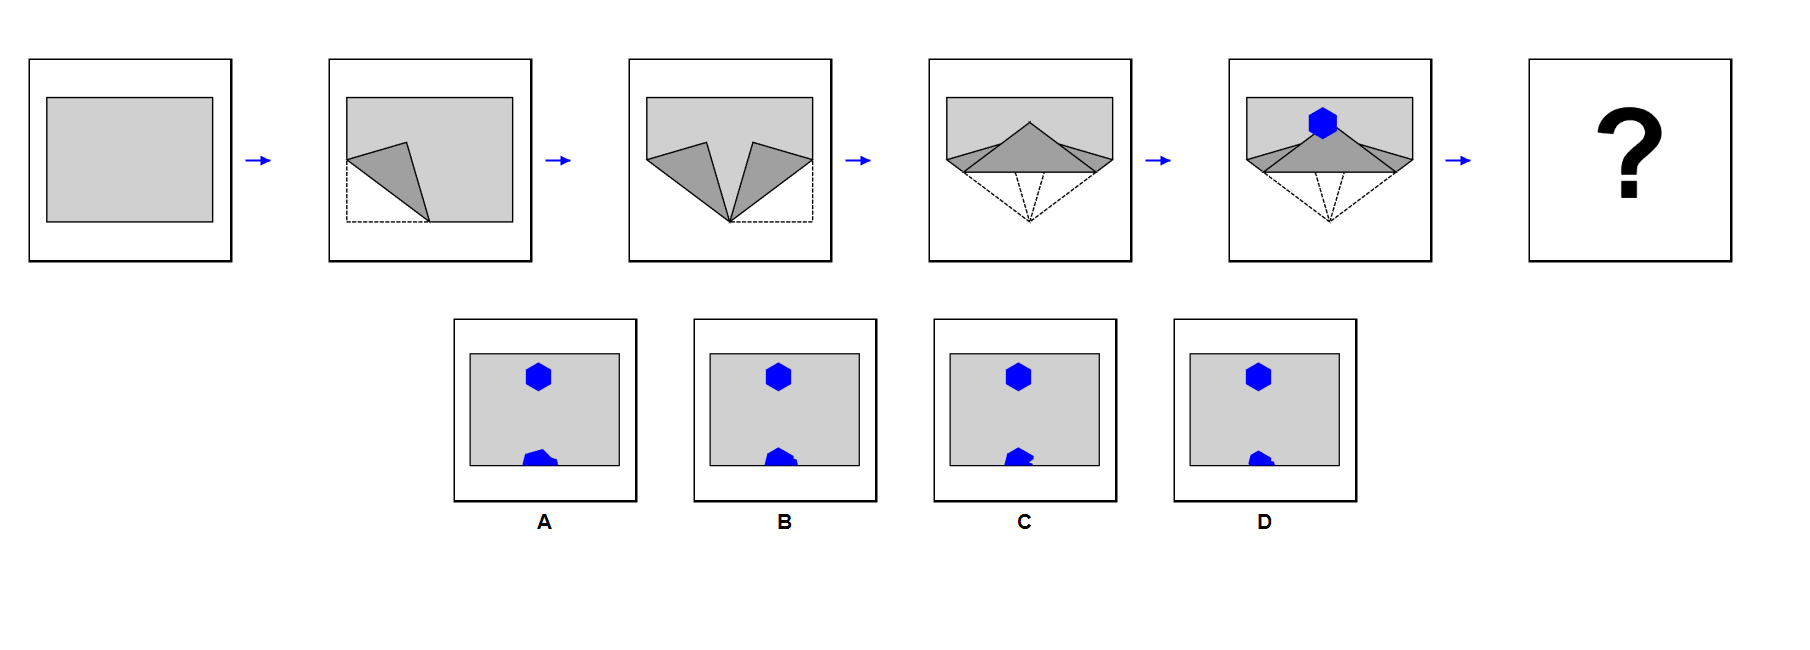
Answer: D